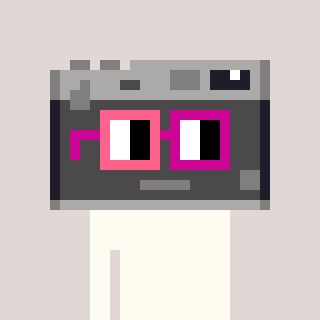
a pixel art character with square pink and red glasses, a camera-shaped head and a blue-colored body on a warm background